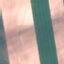
Land use / land cover class: AnnualCrop